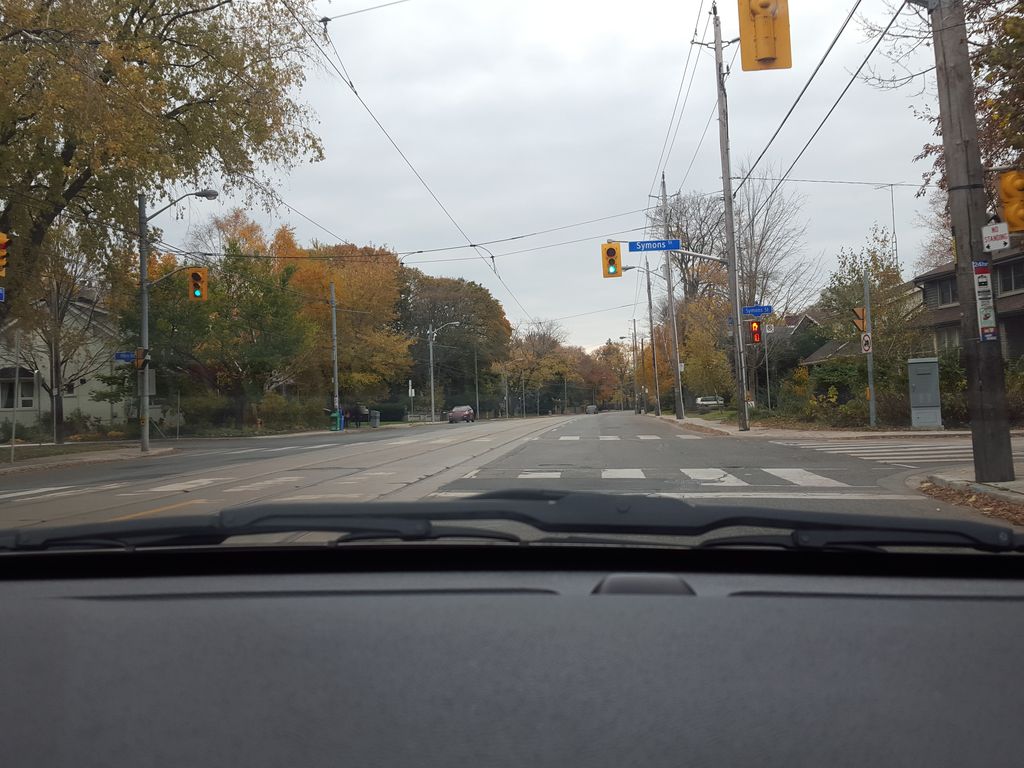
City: toronto